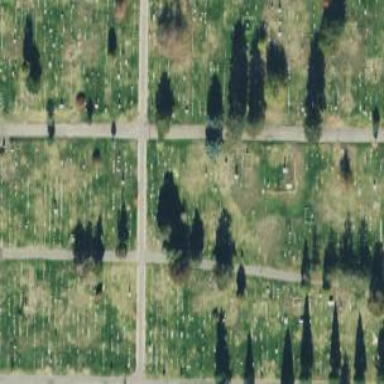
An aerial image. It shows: Sector in the cemetery.